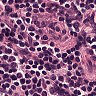
Metastatic tissue present: no